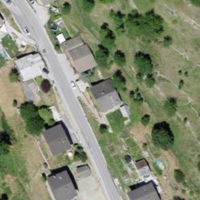
EUNIS habitat code: 55
Species observed at this site:
Artemisia vulgaris